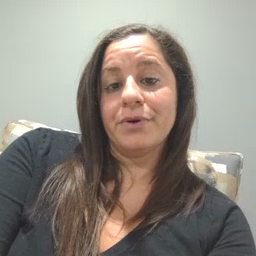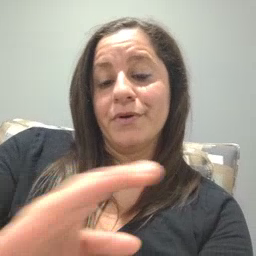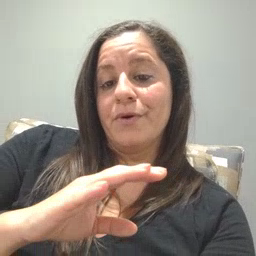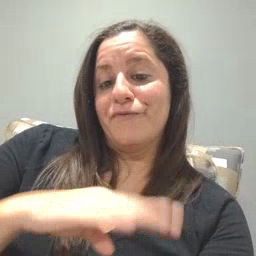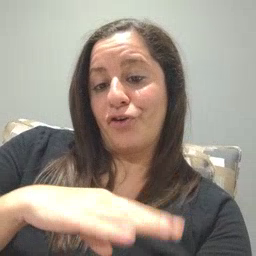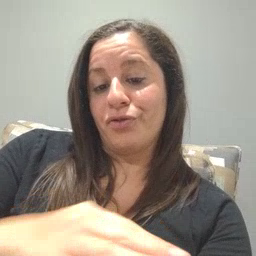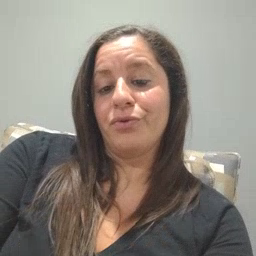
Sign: fall